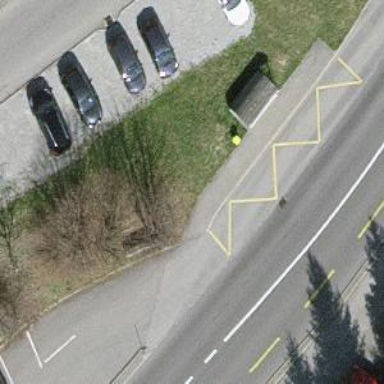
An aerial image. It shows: Post box is visible.